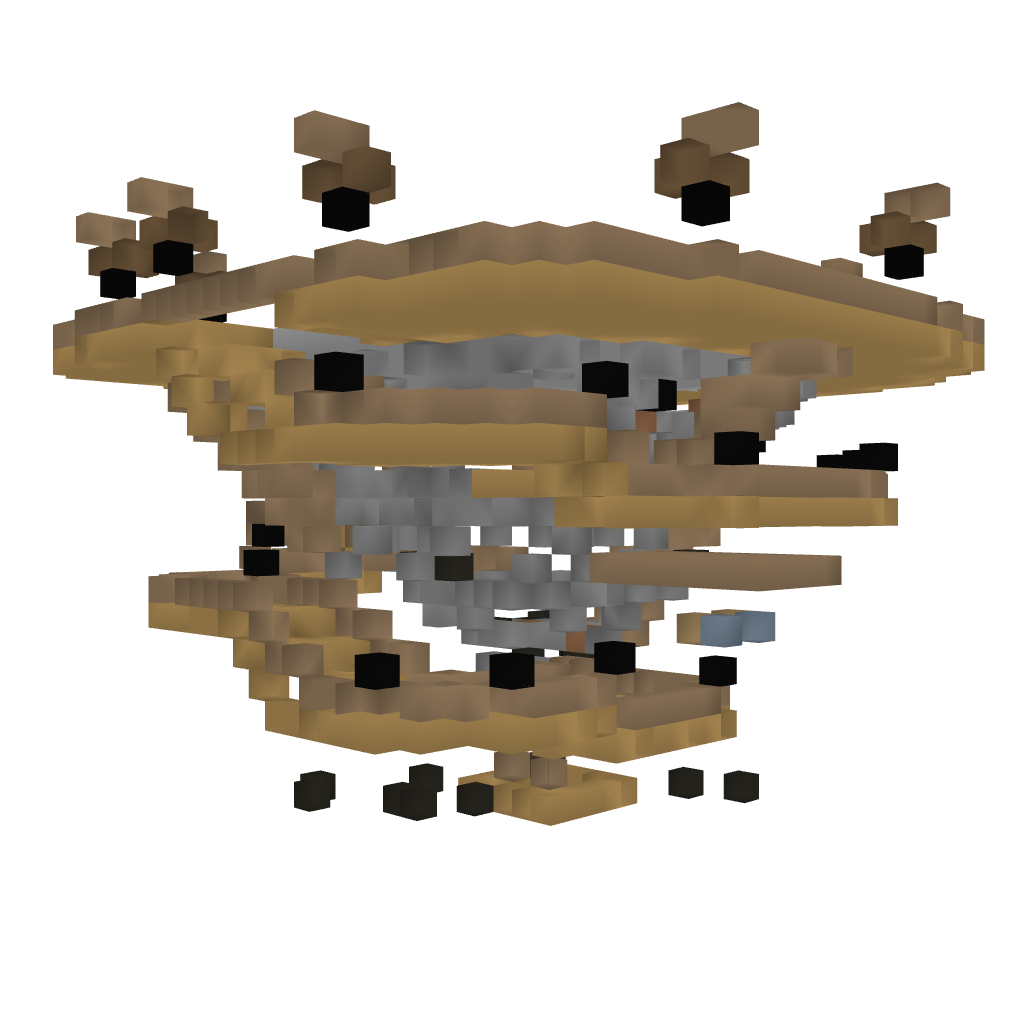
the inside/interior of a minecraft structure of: Floating island with stairs!